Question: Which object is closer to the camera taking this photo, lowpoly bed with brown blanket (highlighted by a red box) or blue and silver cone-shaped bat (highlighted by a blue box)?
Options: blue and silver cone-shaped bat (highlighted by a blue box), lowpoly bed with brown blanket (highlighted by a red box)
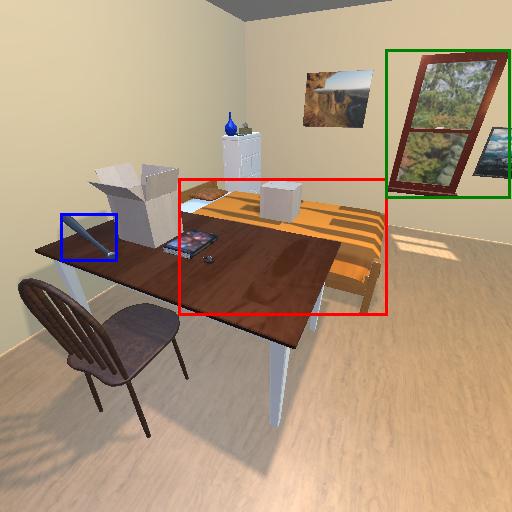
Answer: blue and silver cone-shaped bat (highlighted by a blue box)